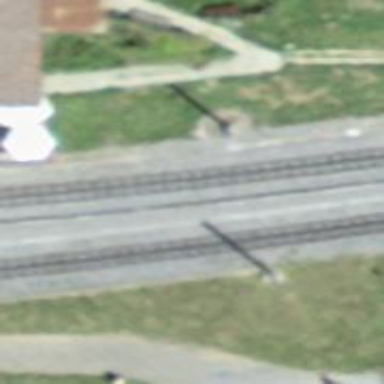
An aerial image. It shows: Platform for public transport and railway.